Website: slack
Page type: stored-credit-cards
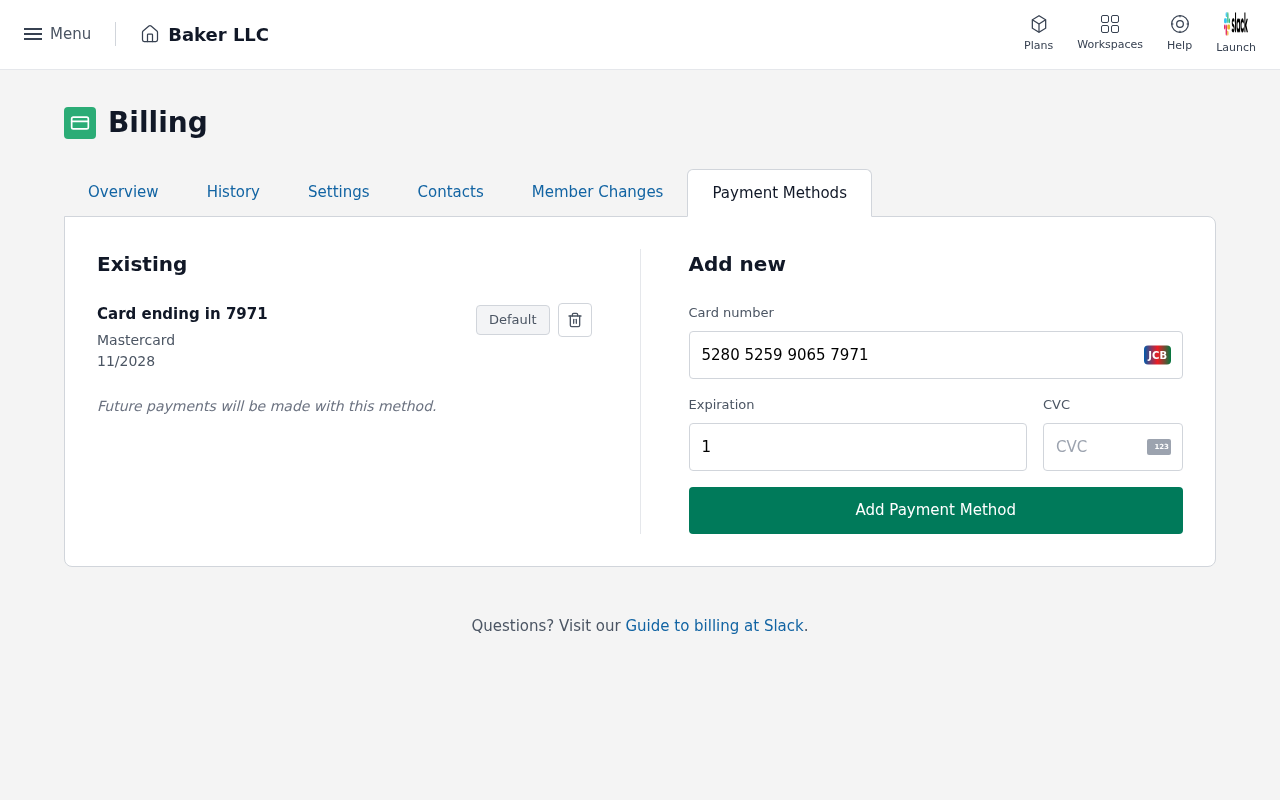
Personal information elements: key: PII_CARD_CVV
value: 016
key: PII_CARD_EXPIRY
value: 11/2028
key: PII_CARD_EXPIRY
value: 11/28
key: PII_CARD_LAST4
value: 7971
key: PII_CARD_NUMBER
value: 5280 5259 9065 7971
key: PII_CARD_TYPE
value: Mastercard
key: PII_COMPANY
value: Baker LLC